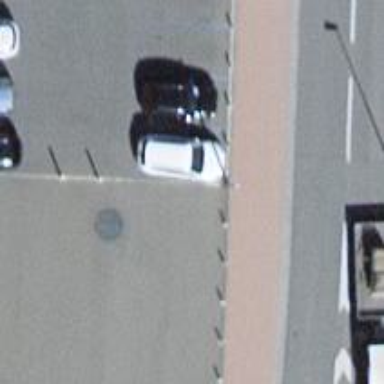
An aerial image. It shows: Bollard barrier.